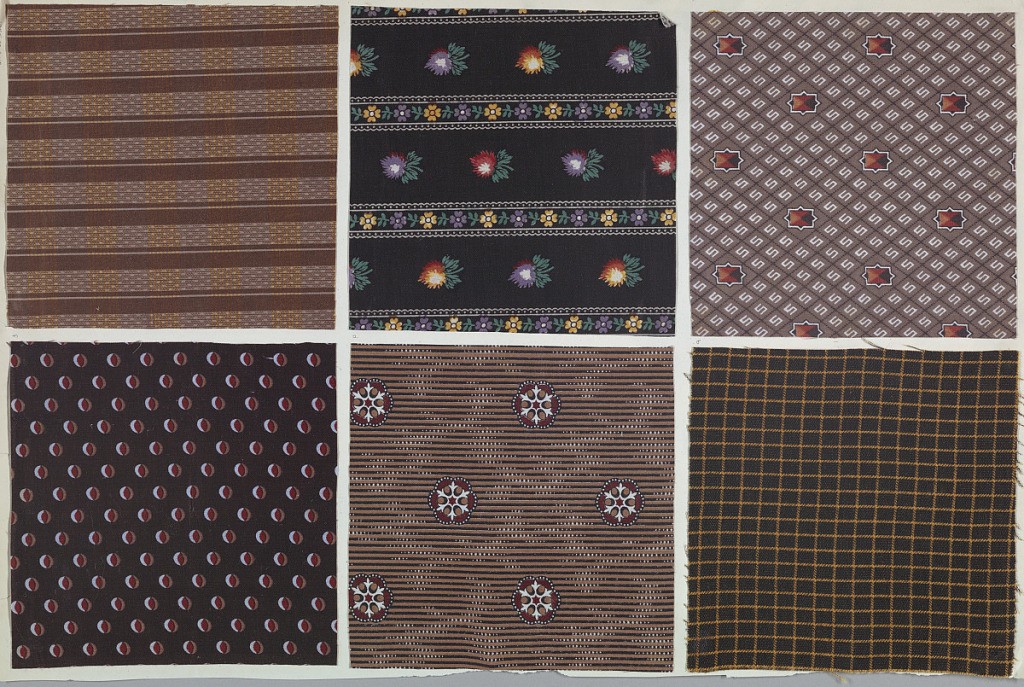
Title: Textile
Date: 19th century
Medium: printed
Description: One of seven pages from a printed fabric sample book.
Side one has been removed from the page, has two components
Side two consists of six pieces attached to the page.